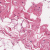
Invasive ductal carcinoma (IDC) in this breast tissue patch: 0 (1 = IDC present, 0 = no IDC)